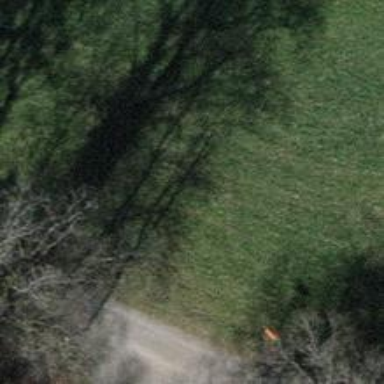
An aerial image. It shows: Pipeline marker.